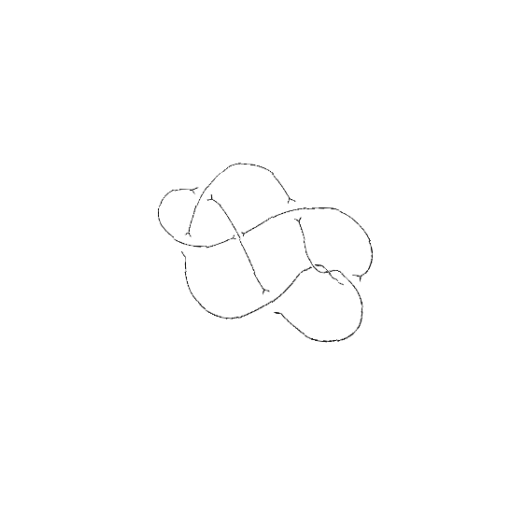
Crossing number: 8